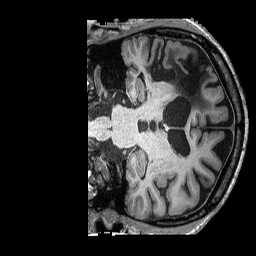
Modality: T1w
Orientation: coronal
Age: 52
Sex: male
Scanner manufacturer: siemens
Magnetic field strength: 3 T
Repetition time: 2.53 s
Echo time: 0.00144 s